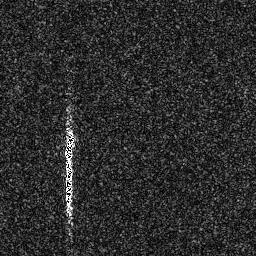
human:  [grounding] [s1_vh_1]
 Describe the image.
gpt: In the satellite image, there is  <ref>1 small ship </ref> <box>[[23, 48, 28, 62, 0]]</box> located at left.